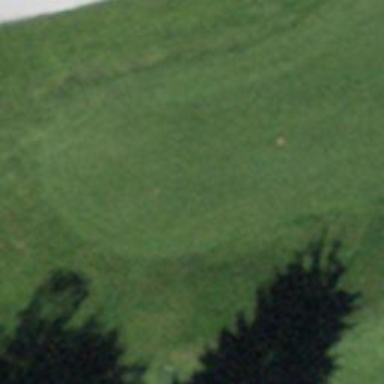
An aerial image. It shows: View of golf hole.